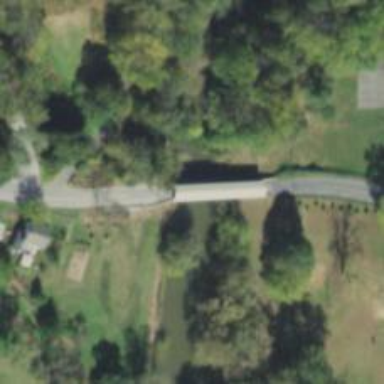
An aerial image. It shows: Covered bridge over tertiary road.